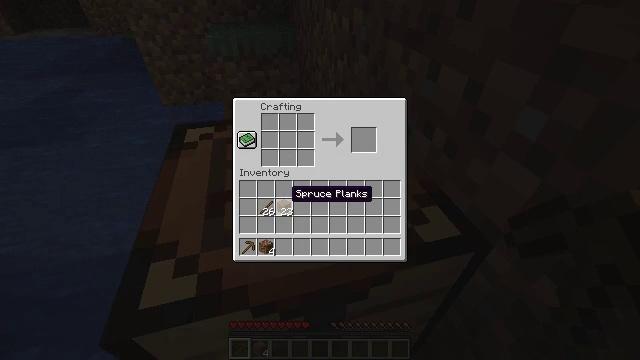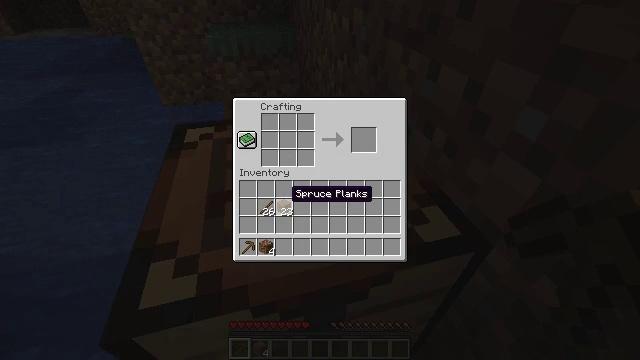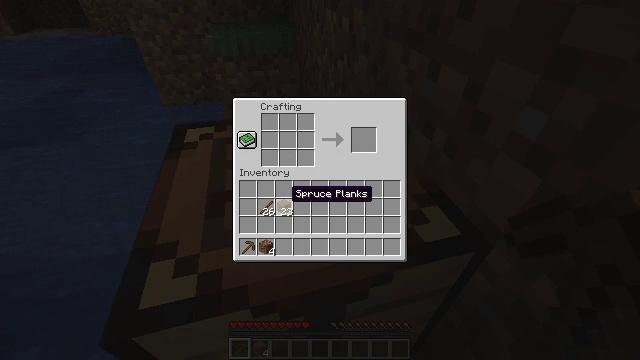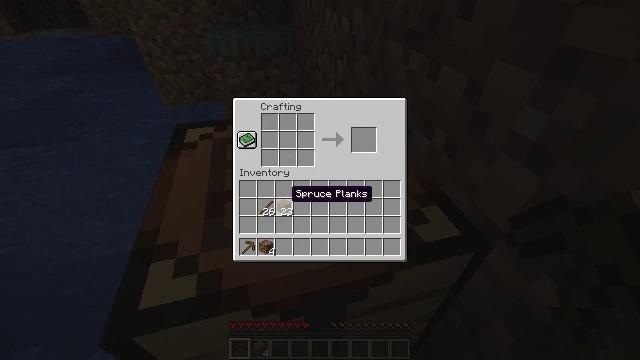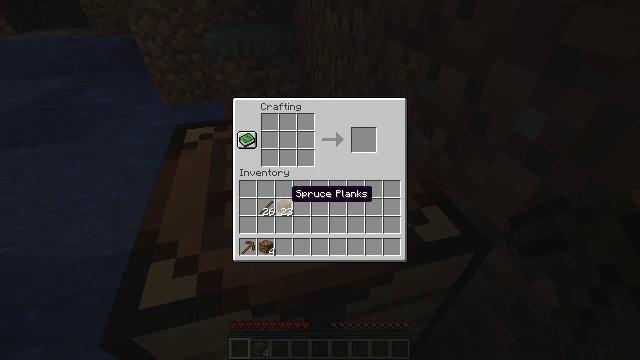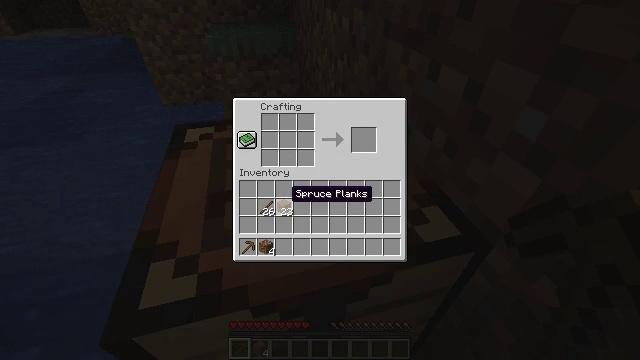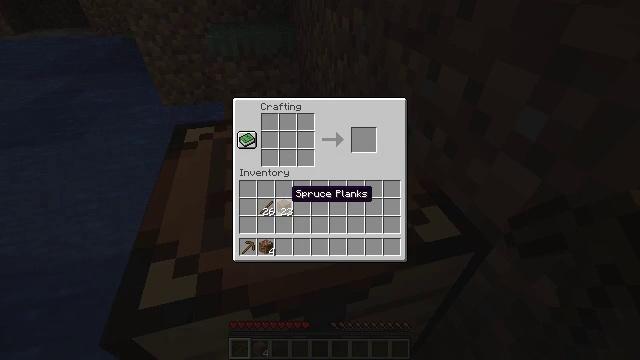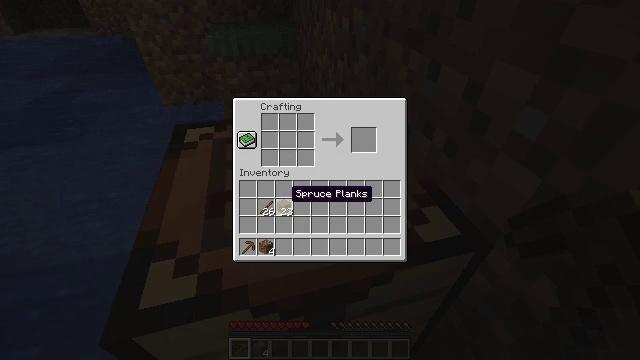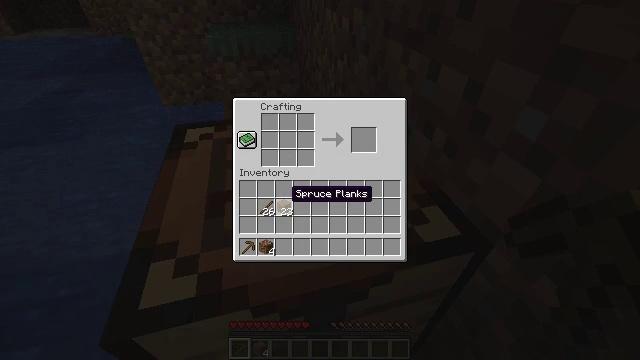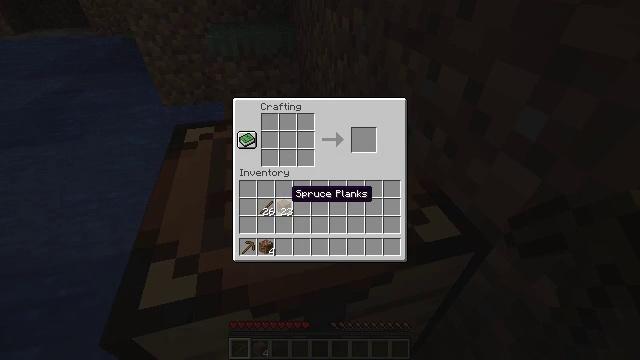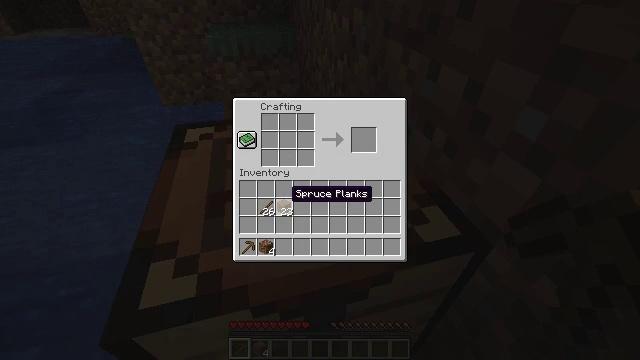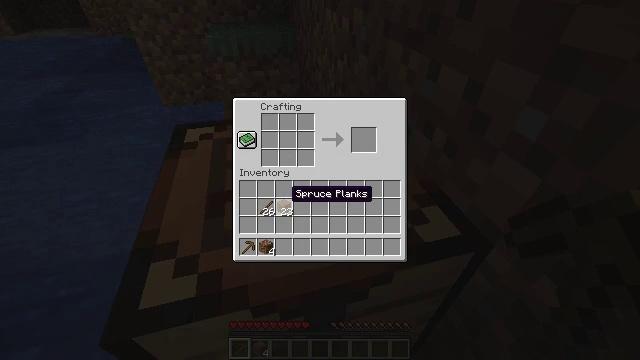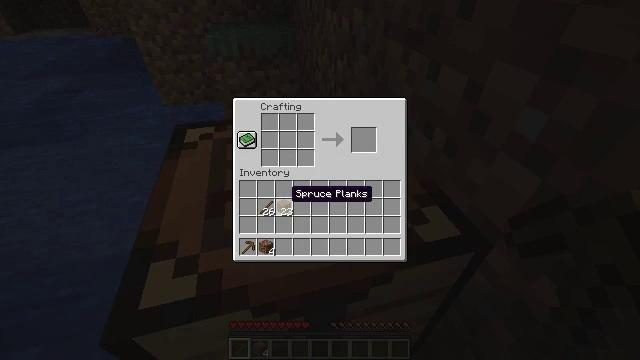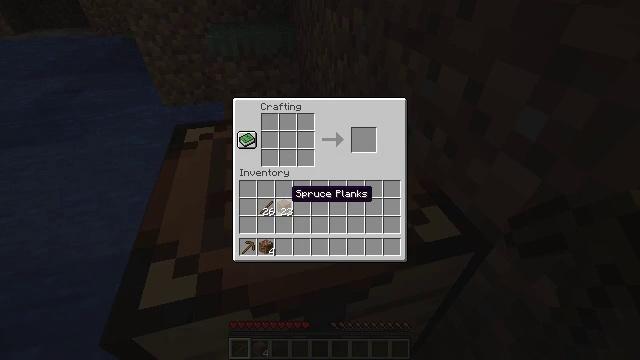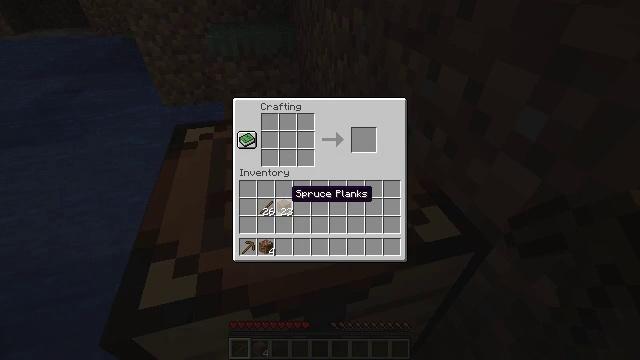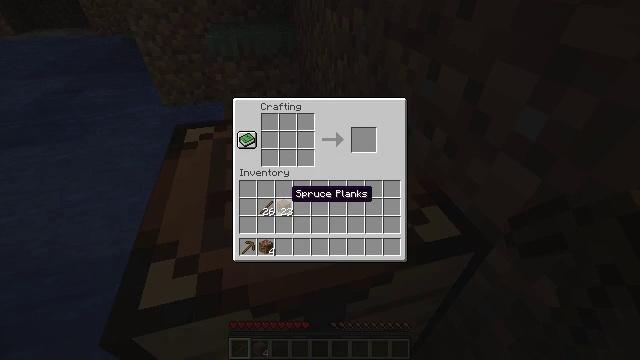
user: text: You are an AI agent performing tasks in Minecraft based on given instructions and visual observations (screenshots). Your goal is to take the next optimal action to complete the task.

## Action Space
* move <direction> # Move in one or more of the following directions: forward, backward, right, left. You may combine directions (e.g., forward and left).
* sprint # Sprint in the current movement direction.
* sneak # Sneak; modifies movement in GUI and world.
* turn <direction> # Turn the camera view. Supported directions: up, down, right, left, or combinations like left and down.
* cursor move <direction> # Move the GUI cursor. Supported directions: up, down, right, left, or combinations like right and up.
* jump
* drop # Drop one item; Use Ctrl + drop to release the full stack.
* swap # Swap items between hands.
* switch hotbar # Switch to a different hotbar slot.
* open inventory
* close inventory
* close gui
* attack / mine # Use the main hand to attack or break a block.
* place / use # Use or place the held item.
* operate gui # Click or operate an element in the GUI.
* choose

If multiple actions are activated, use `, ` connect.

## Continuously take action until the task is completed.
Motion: motion action
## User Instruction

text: Use planks and a stick to craft a wooden shovel.
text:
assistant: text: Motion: no_op
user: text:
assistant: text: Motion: no_op
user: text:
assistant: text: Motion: no_op
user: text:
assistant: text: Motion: no_op
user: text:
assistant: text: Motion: no_op
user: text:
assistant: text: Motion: no_op
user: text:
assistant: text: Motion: no_op
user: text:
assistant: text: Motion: no_op
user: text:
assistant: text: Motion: no_op
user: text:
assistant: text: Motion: no_op
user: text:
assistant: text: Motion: no_op
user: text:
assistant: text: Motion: no_op
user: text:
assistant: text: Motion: no_op
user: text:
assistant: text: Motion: no_op
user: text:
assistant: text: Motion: no_op
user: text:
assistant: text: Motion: no_op
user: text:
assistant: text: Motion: no_op
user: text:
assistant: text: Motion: no_op
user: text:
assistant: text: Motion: no_op
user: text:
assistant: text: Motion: no_op
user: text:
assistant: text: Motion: no_op
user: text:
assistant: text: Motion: no_op
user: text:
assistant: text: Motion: no_op
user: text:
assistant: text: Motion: no_op
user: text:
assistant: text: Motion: no_op
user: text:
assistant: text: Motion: no_op
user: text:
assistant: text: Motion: no_op
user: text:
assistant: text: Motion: no_op
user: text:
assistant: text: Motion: no_op
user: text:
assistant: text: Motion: no_op